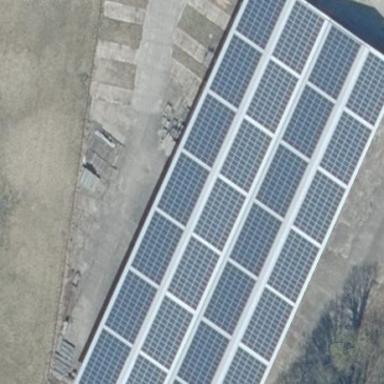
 consisting of solar photovoltaic panels."